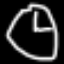
Label: clock